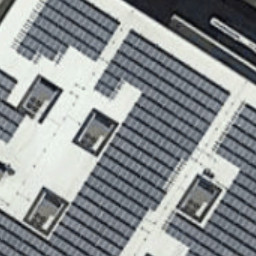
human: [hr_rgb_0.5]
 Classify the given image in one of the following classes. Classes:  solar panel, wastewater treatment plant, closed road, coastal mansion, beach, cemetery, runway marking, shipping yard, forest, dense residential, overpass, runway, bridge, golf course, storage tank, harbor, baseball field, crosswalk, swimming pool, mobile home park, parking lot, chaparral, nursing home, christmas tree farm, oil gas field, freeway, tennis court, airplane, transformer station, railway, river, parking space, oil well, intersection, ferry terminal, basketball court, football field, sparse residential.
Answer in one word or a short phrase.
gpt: solar panel